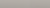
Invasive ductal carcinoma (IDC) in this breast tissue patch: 0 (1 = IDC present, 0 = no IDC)